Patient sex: M
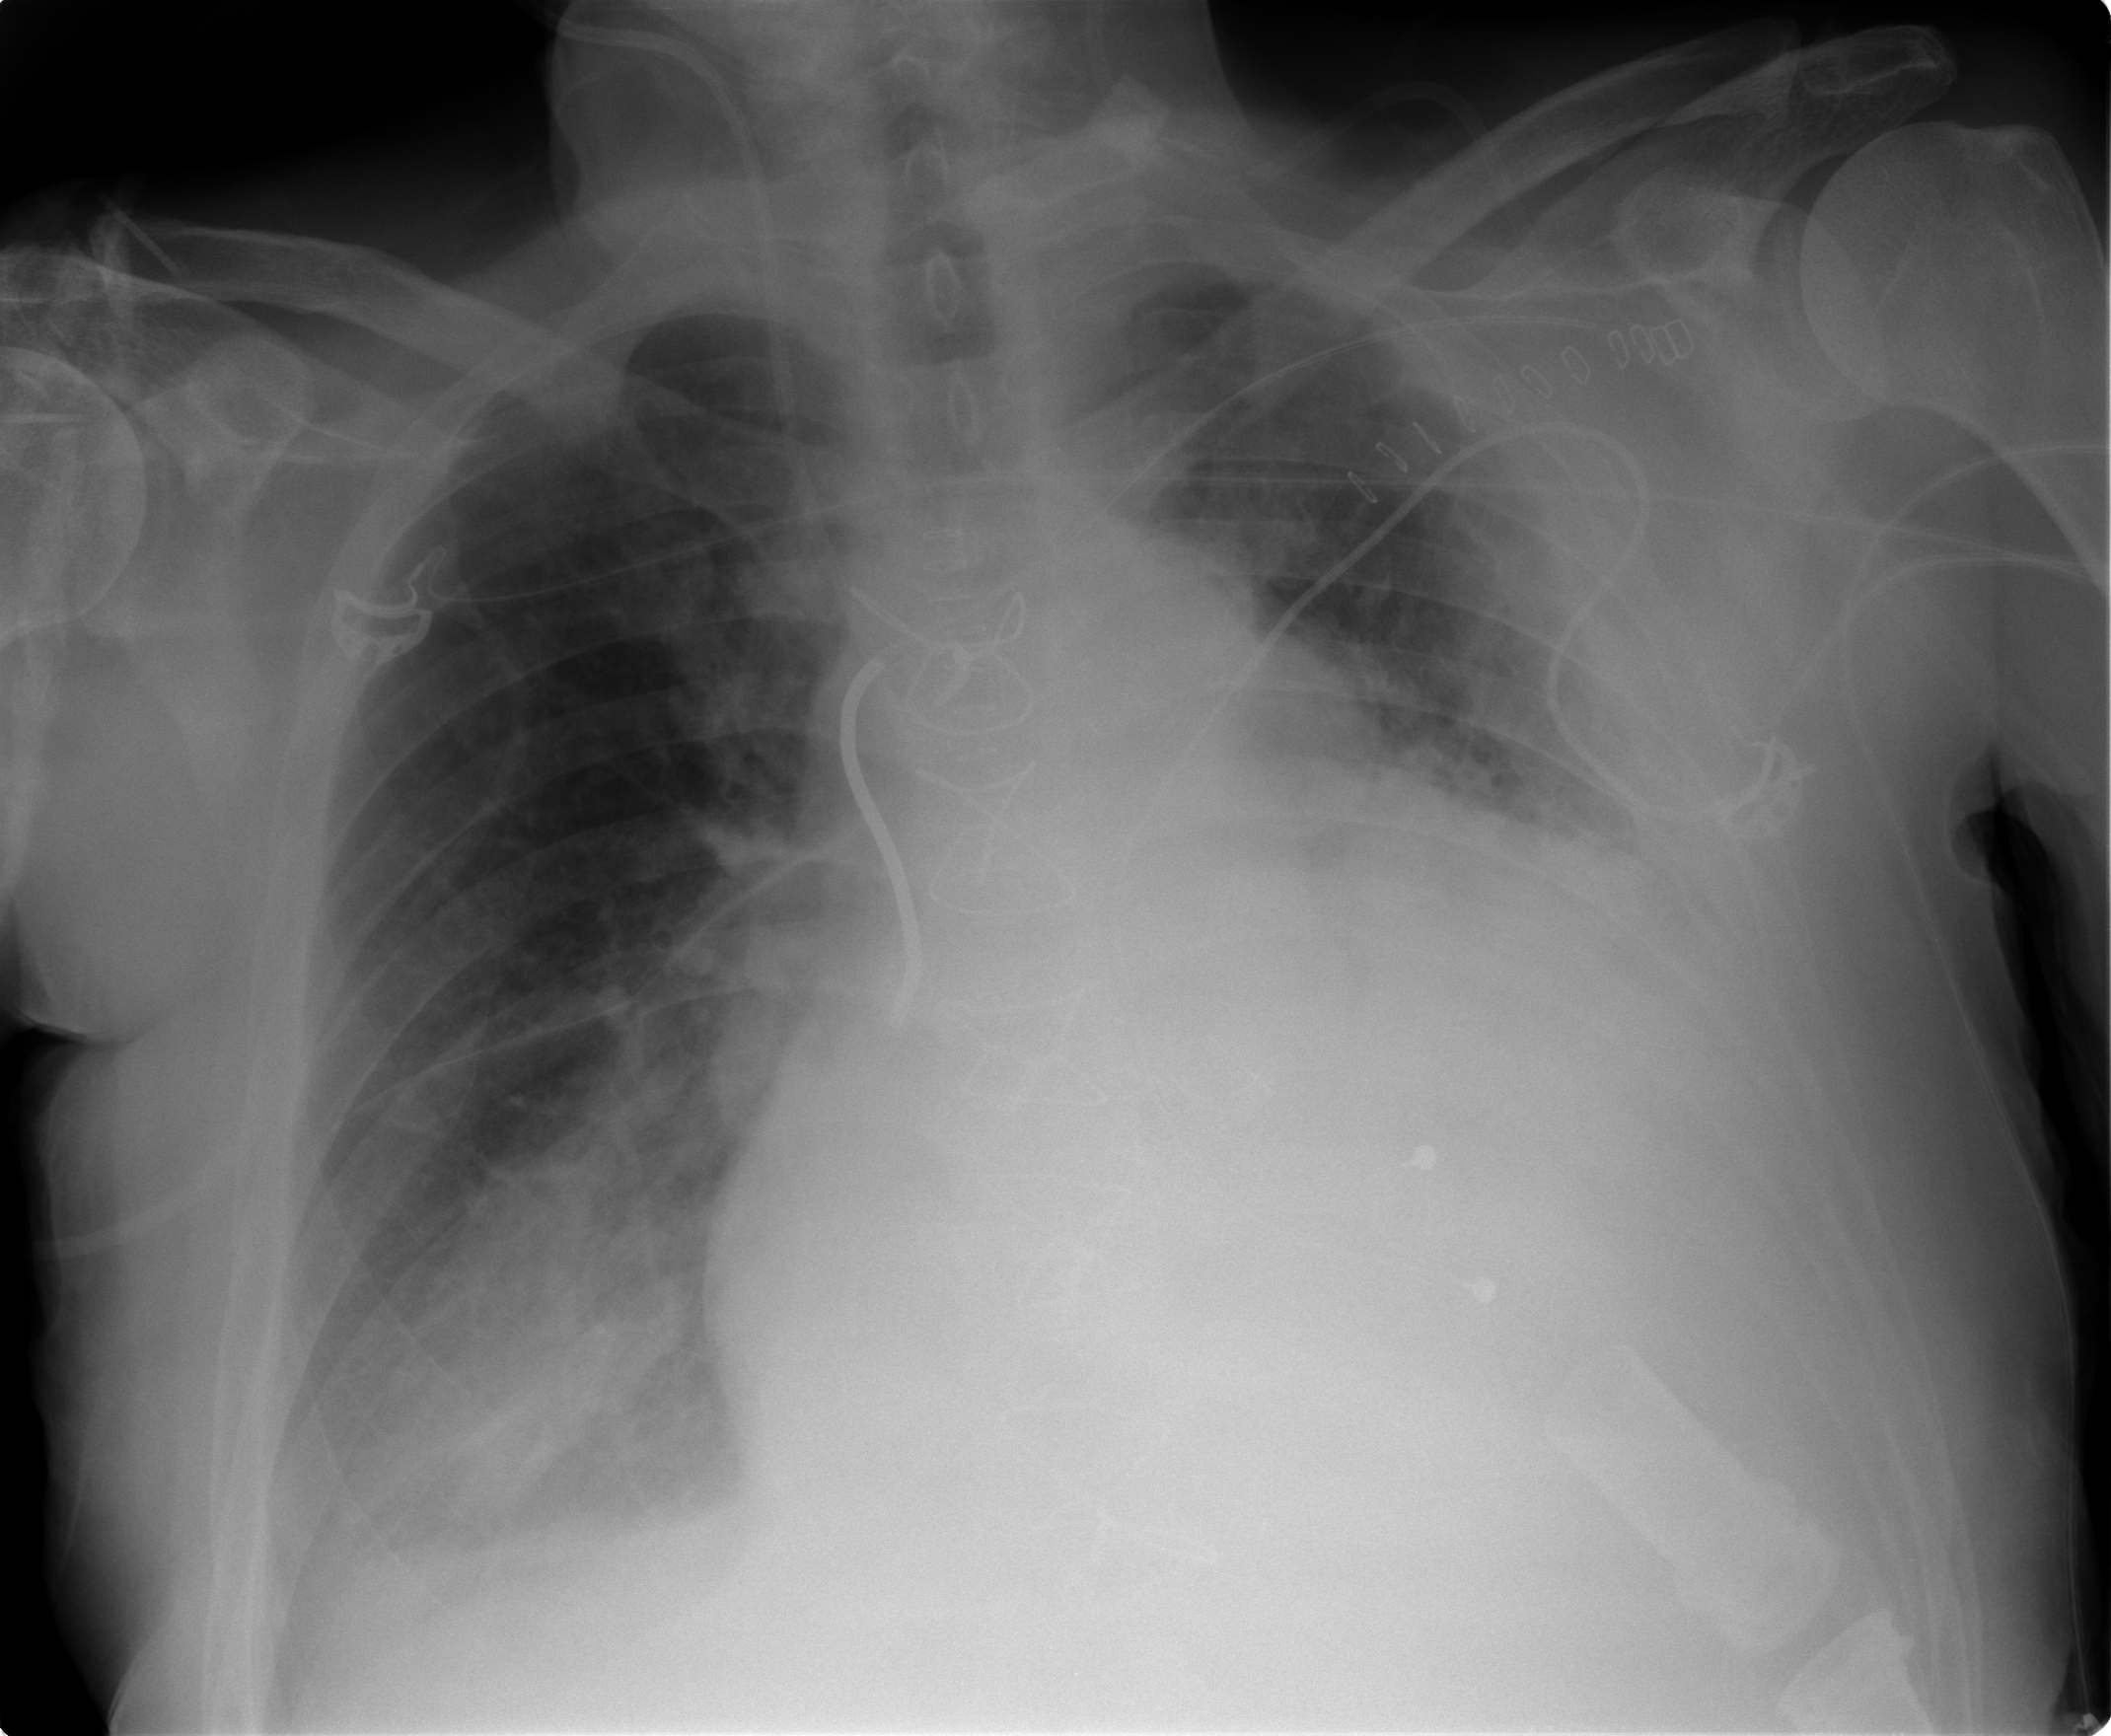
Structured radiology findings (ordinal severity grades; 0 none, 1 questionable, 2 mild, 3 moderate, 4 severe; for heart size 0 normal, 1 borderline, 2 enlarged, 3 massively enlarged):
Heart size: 3
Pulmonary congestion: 2
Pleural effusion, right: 2
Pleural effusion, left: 1
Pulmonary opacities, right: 2
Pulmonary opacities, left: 0
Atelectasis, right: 2
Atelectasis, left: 2